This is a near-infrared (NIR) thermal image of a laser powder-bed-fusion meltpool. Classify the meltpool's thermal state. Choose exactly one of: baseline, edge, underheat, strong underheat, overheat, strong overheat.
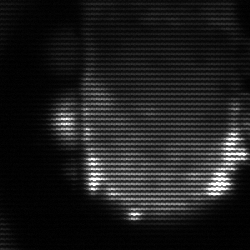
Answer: baseline